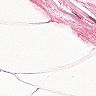
Metastatic tissue present: no